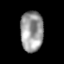
Tissue: lung
Cell type: Epithelial cells
Senescence score: 0.1733
Nuclear area (px): 909
Mean DAPI intensity: 153.911